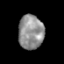
Tissue: prostate
Cell type: T cells
Senescence score: 0.3326
Nuclear area (px): 844
Mean DAPI intensity: 145.347